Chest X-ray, PA view. Patient: 48 years old, sex F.
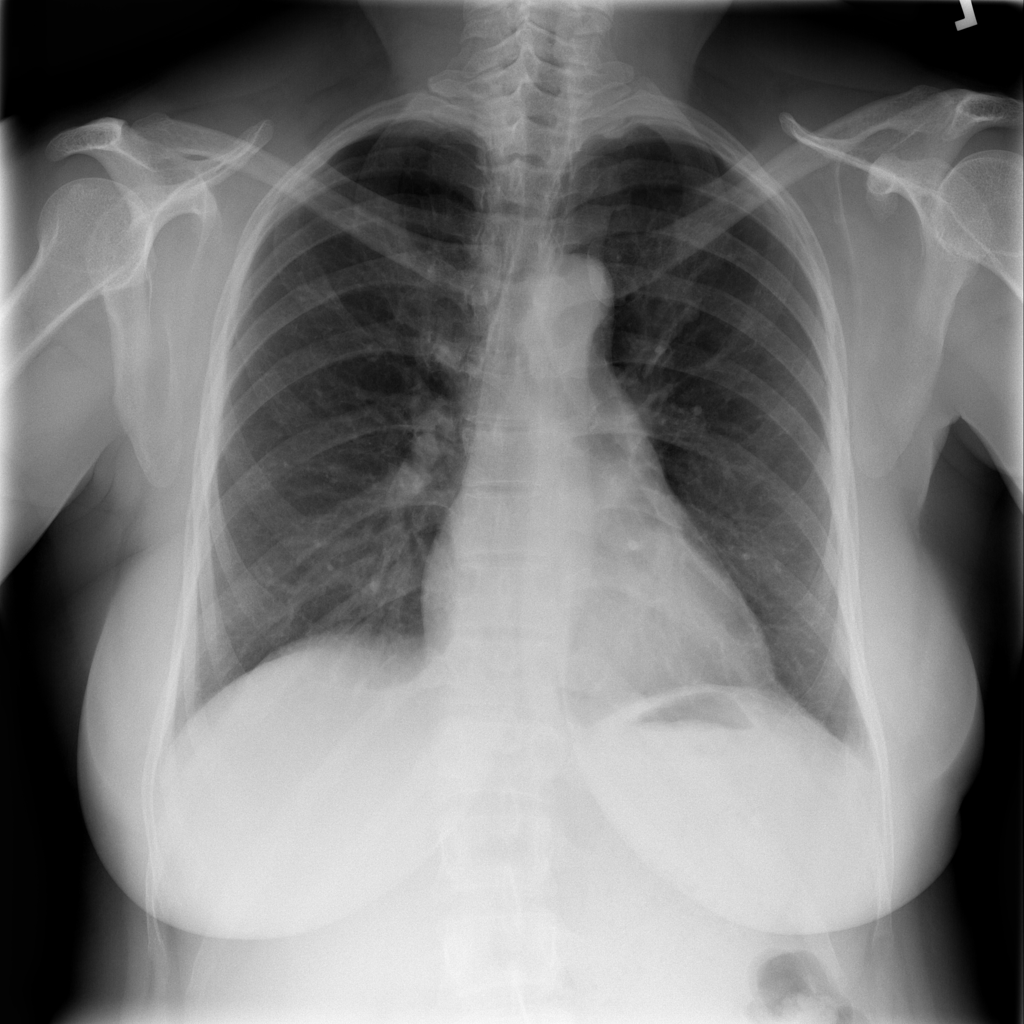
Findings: No Finding